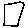
Label: square